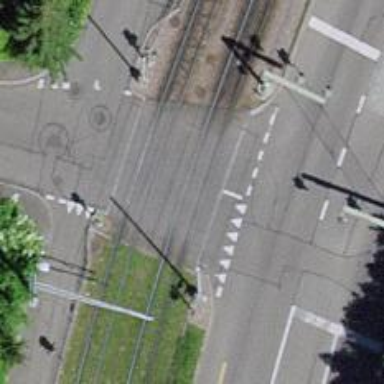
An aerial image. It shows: Level crossing along the railway.